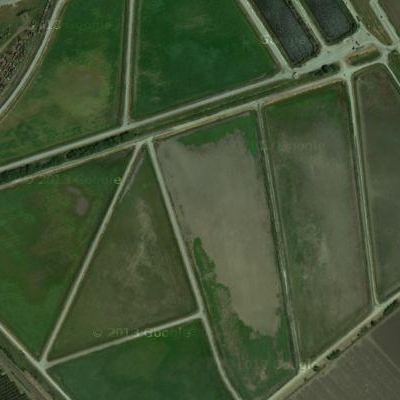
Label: bField